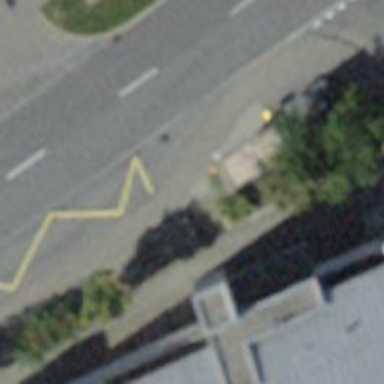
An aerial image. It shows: Bus stop with shelter. It is platform for public transport.